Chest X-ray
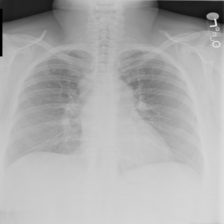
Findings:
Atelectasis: negative
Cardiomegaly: negative
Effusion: negative
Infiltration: negative
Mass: negative
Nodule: negative
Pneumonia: negative
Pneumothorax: negative
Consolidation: negative
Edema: negative
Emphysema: negative
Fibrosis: negative
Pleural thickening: negative
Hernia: negative